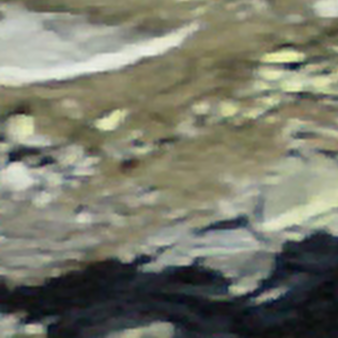
Label: other